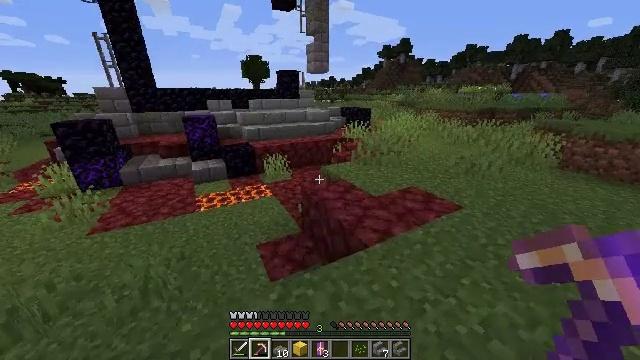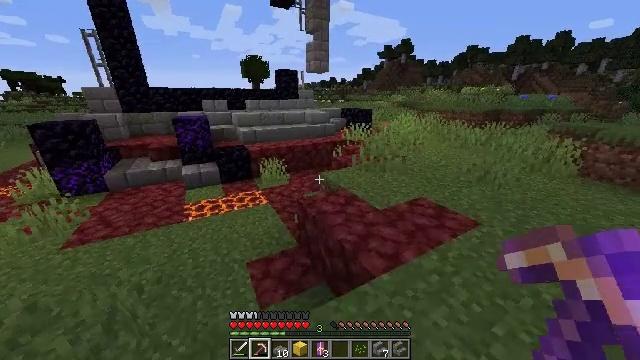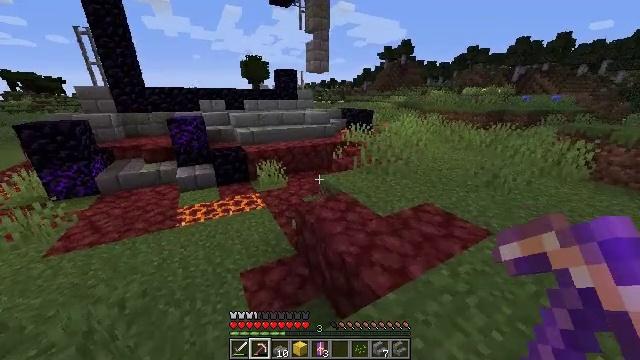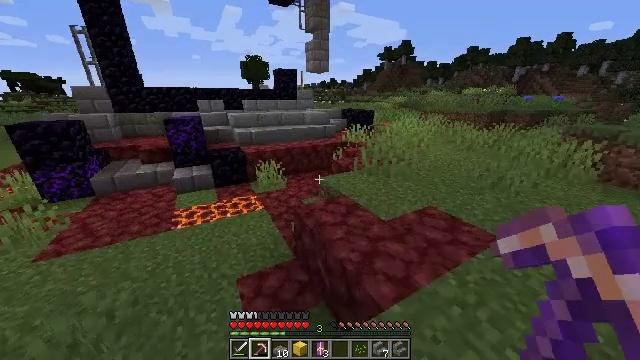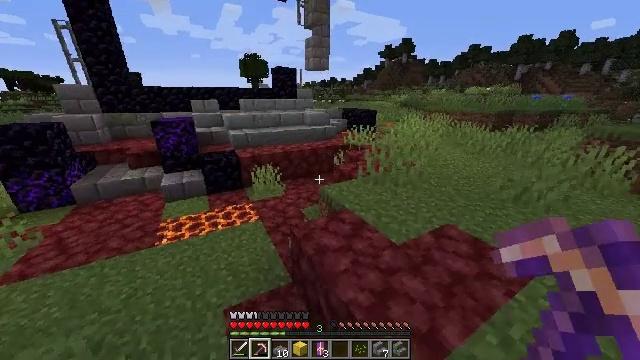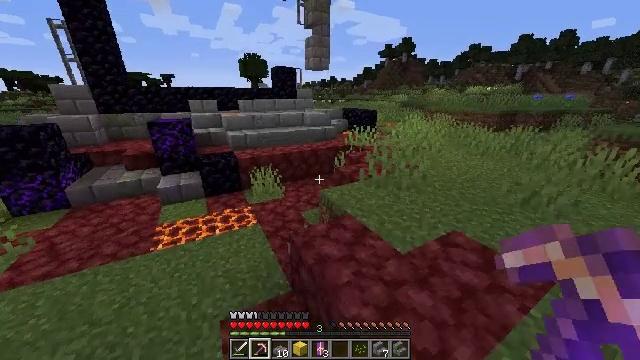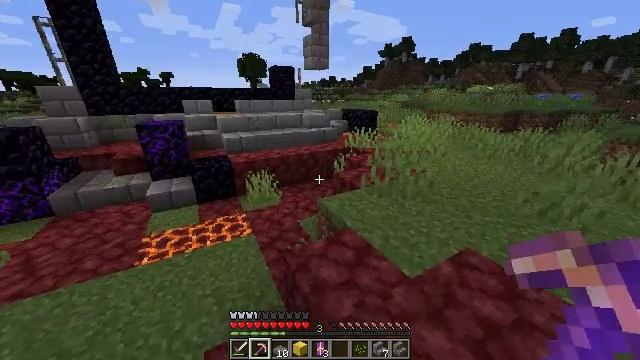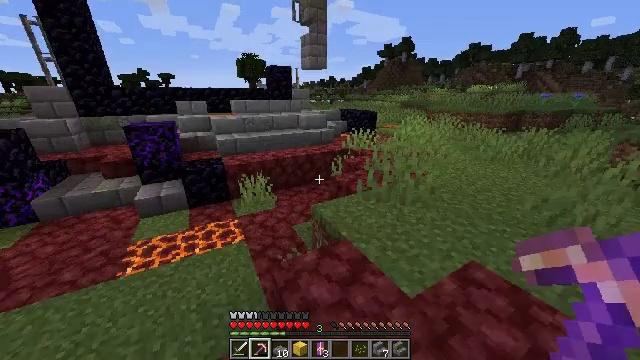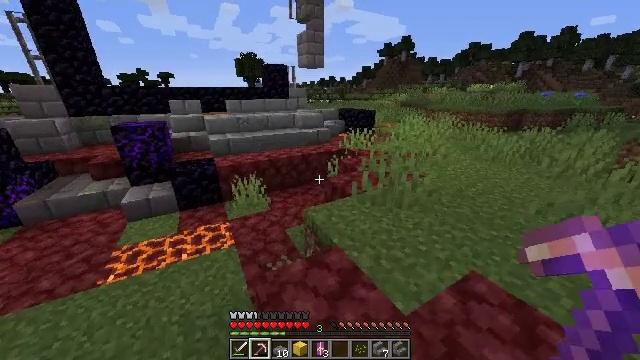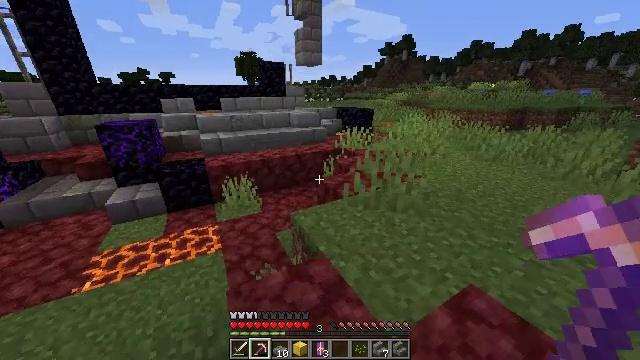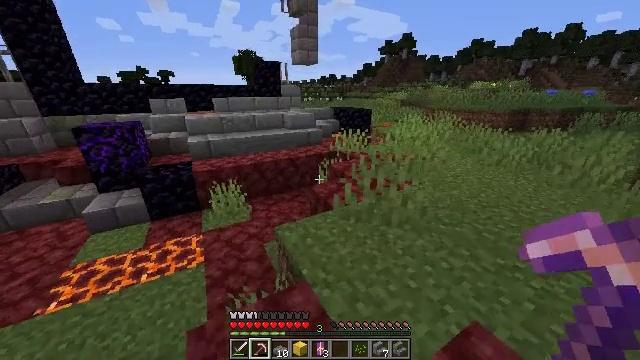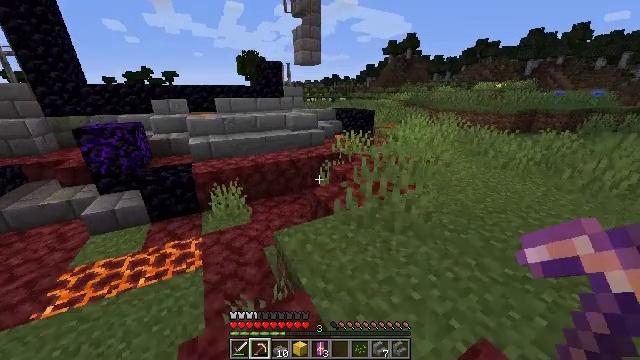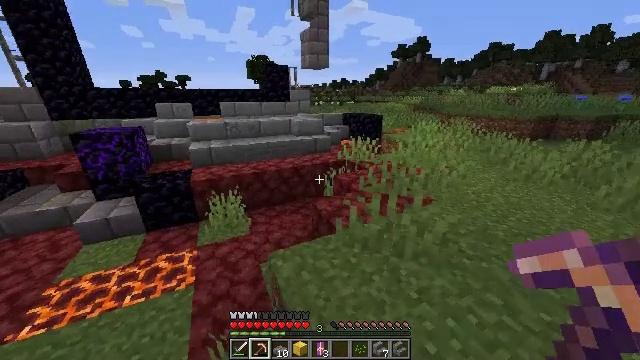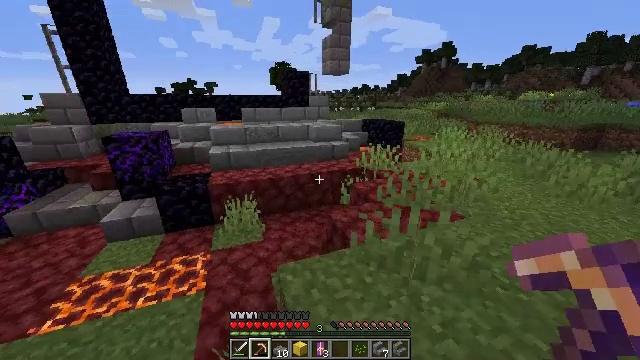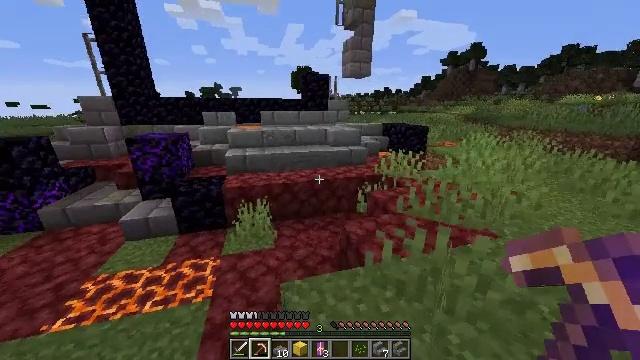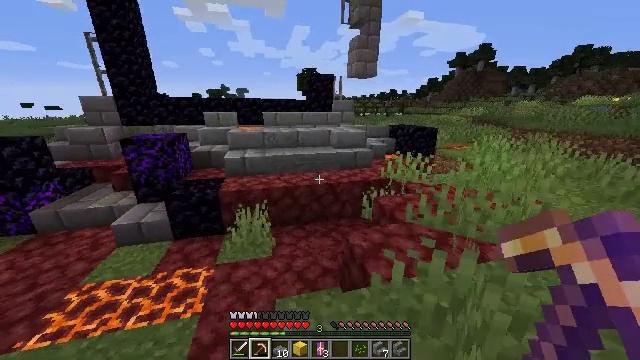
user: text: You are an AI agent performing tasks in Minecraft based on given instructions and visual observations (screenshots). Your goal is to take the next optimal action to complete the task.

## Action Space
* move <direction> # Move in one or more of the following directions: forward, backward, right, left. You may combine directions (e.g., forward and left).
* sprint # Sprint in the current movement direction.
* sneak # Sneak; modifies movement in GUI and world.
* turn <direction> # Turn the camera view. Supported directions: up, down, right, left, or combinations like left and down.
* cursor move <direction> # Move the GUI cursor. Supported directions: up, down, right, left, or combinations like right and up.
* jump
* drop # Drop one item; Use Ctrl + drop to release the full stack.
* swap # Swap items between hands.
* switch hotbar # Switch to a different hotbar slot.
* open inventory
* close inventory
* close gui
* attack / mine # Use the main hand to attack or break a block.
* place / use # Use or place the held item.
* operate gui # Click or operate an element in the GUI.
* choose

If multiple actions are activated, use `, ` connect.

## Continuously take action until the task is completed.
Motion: motion action
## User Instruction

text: Attack the stone bricks to gather materials.
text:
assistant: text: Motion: move forward
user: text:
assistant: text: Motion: move forward
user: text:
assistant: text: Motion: move forward
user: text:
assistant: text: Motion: move forward
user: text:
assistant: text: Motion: move forward
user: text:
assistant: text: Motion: move forward and move right
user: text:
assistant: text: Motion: move forward and move right
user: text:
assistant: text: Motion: move forward and move right
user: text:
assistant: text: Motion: move forward and move right
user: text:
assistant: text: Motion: move forward
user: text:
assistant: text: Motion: move forward
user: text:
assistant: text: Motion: move forward, turn left
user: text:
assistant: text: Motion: move forward, turn left and up
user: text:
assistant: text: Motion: move forward, turn left
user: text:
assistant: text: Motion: move forward, turn left
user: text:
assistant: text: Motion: move forward
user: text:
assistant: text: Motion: move forward
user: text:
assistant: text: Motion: move forward
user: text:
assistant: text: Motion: move forward
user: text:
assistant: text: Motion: move forward
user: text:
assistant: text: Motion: move forward
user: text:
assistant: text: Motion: move forward
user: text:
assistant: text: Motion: move forward
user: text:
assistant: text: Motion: move forward
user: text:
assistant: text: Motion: move forward
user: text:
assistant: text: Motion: move forward
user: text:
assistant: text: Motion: move forward
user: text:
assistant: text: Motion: move forward
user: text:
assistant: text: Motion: move forward, jump
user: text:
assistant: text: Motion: move forward, jump